Question: I'm going to create a drawable like below image that is included an arrow image.

When I use layer-list , arrow image appear in middle of my drawable!!!
Please let me know how can I achieve it ...
:
This is my Layer-List:
'''
<?xml version="1.0" encoding="utf-8"?>
<layer-list xmlns:android="http://schemas.android.com/apk/res/android" >
<item >
<shape android:shape="rectangle">
<corners android:radius="5dp"/>
<solid android:color="#d5d5d5"/>
<stroke android:width="1dp" android:color="#242425"/>
</shape>
</item>
<item android:drawable="@drawable/ic_arrow"></item>
'''
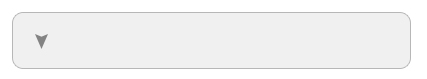
Answer: Make a drawable resource file set bitmap as the root element, then set the 'android:gravity="left"' and use this bitmap file as drawable in your layer-list item.
'''
<?xml version="1.0" encoding="utf-8"?>
<bitmap
android:gravity="left"
xmlns:android="http://schemas.android.com/apk/res/android"
android:src="@drawable/ic_launcher"/>
'''
layer-list:
'''
<?xml version="1.0" encoding="utf-8"?>
<layer-list xmlns:android="http://schemas.android.com/apk/res/android">
<item>
<shape android:shape="rectangle">
<stroke android:width="1dp" android:color="@color/blue" />
<solid android:color="@color/silver" />
</shape>
</item>
<item android:drawable="@drawable/stack" />
</layer-list>
'''